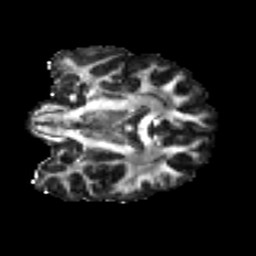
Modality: FA
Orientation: coronal
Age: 27
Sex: female
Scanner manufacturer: ge
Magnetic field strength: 3 T
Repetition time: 7.8 s
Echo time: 0.0606 s